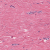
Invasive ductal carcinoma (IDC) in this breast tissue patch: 0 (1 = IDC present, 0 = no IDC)